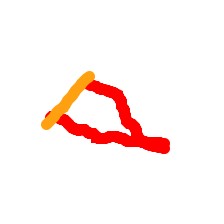
Shape: triangle